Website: slack
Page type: stored-credit-cards
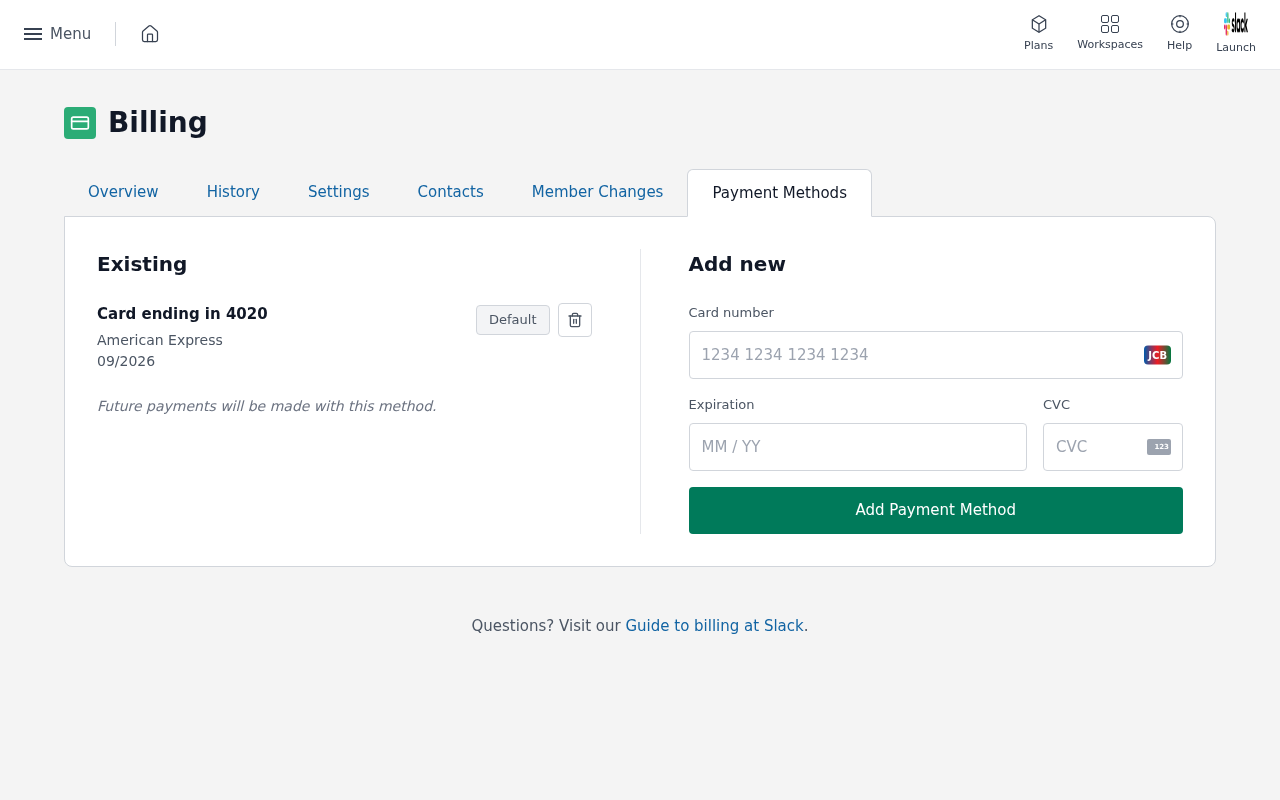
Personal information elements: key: PII_CARD_CVV
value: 7766
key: PII_CARD_EXPIRY
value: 09/2026
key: PII_CARD_EXPIRY
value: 09/26
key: PII_CARD_LAST4
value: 4020
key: PII_CARD_NUMBER
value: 3463 5216 7134 020
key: PII_CARD_TYPE
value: American Express